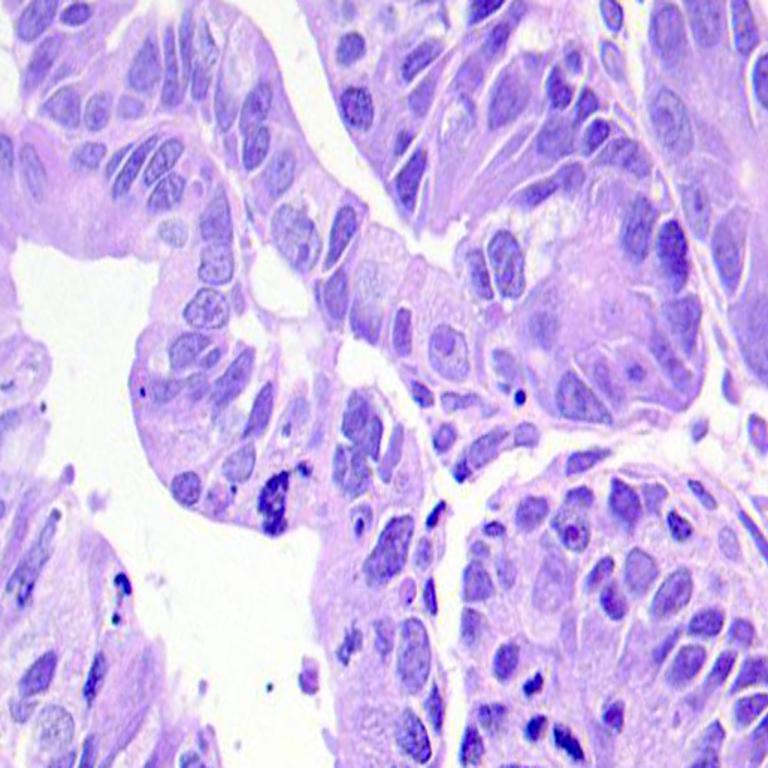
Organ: colon
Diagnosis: adenocarcinomas